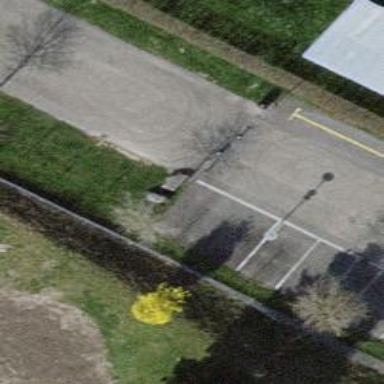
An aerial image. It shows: Rising bollard barrier.